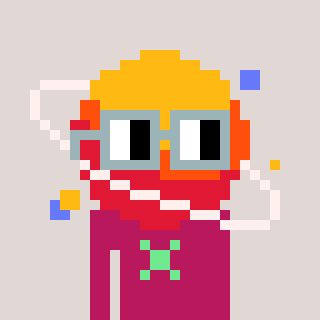
a pixel art character with square dark gray glasses, a saturn-shaped head and a darkpink-colored body on a warm background